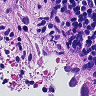
Metastatic tissue present: yes